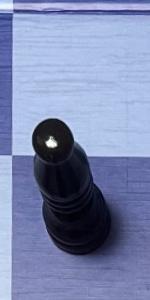
Label: Bishop_Black